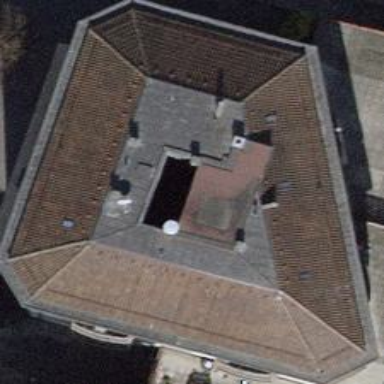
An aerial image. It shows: Building with saltbox-shaped roof. It consists of different parts.